Question: I'm using PyQt to fully load a page(including JS) and get it contents using Beautiful Soup. Works fine at the first iteration, but after, it crashes. I don't have a big knowledge in Python, and even less in PyQt, so any help is very welcome.
Class borrowed from <URL>.
'''
from PyQt4.QtCore import QUrl, SIGNAL
from PyQt4.QtGui import QApplication
from PyQt4.QtWebKit import QWebPage
from bs4 import BeautifulSoup
from bs4.dammit import UnicodeDammit
import sys
import signal
class Render(QWebPage):
def __init__(self, url):
self.app = QApplication(sys.argv)
QWebPage.__init__(self)
self.html = None
signal.signal(signal.SIGINT, signal.SIG_DFL)
self.connect(self, SIGNAL('loadFinished(bool)'), self._finished_loading)
self.mainFrame().load(QUrl(url))
self.app.exec_()
def _finished_loading(self, result):
self.html = self.mainFrame().toHtml()
self.soup = BeautifulSoup(UnicodeDammit(self.html).unicode_markup)
self.app.quit()
###################################################################
l = ["http://www.google.com/?q=a", "http://www.google.com/?q=b", "http://www.google.com/?q=c"]
for page in l:
soup = Render(page).soup
print("# soup done: " + page)
'''

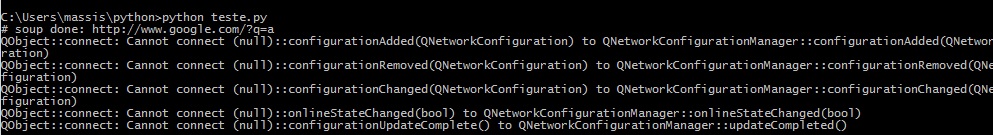
Answer: The example crashes because the 'RenderPage' class attempts to create a new 'QApplication' and event-loop for every url it tries to load.
Instead, only one 'QApplication' should be created, and the 'QWebPage' subclass should load a new url after each page has been processed, rather than using a for-loop.
Here's a re-write of the example which should do what you want:
'''
import sys, signal
from bs4 import BeautifulSoup
from bs4.dammit import UnicodeDammit
from PyQt4 import QtCore, QtGui, QtWebKit
class WebPage(QtWebKit.QWebPage):
def __init__(self):
QtWebKit.QWebPage.__init__(self)
self.mainFrame().loadFinished.connect(self.handleLoadFinished)
def process(self, items):
self._items = iter(items)
self.fetchNext()
def fetchNext(self):
try:
self._url, self._func = next(self._items)
self.mainFrame().load(QtCore.QUrl(self._url))
except StopIteration:
return False
return True
def handleLoadFinished(self):
self._func(self._url, self.mainFrame().toHtml())
if not self.fetchNext():
print('# processing complete')
QtGui.qApp.quit()
def funcA(url, html):
print('# processing:', url)
# soup = BeautifulSoup(UnicodeDammit(html).unicode_markup)
# do stuff with soup...
def funcB(url, html):
print('# processing:', url)
# soup = BeautifulSoup(UnicodeDammit(html).unicode_markup)
# do stuff with soup...
if __name__ == '__main__':
items = [
('http://stackoverflow.com', funcA),
('http://google.com', funcB),
]
signal.signal(signal.SIGINT, signal.SIG_DFL)
print('Press Ctrl+C to quit
')
app = QtGui.QApplication(sys.argv)
webpage = WebPage()
webpage.process(items)
sys.exit(app.exec_())
'''